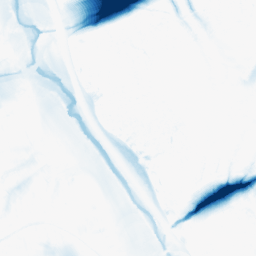
Category: morphological
Decomposition family: morphological_ellipse
Decomposition parameters: operation: closing
width: 50
height: 50
Upsampling method: regularized
Upsampling parameters: scale: 4
lambda_reg: 0.001
Upsampling scale: 4